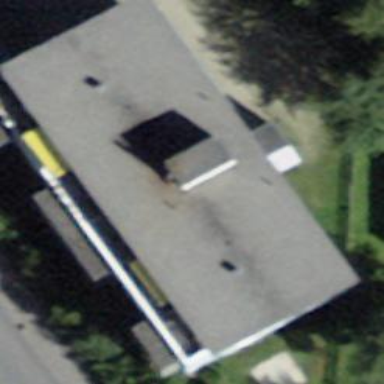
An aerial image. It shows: Building with flat roof.